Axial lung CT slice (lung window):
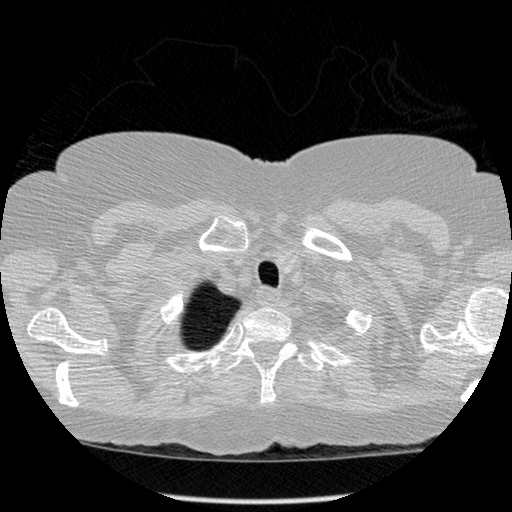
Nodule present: no